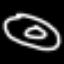
Label: donut